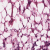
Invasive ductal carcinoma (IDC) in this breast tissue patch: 0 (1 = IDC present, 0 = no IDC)